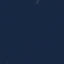
Land use / land cover: SeaLake